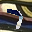
Label: 7